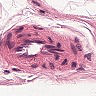
Metastatic tissue present: no